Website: lowes
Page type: review-order
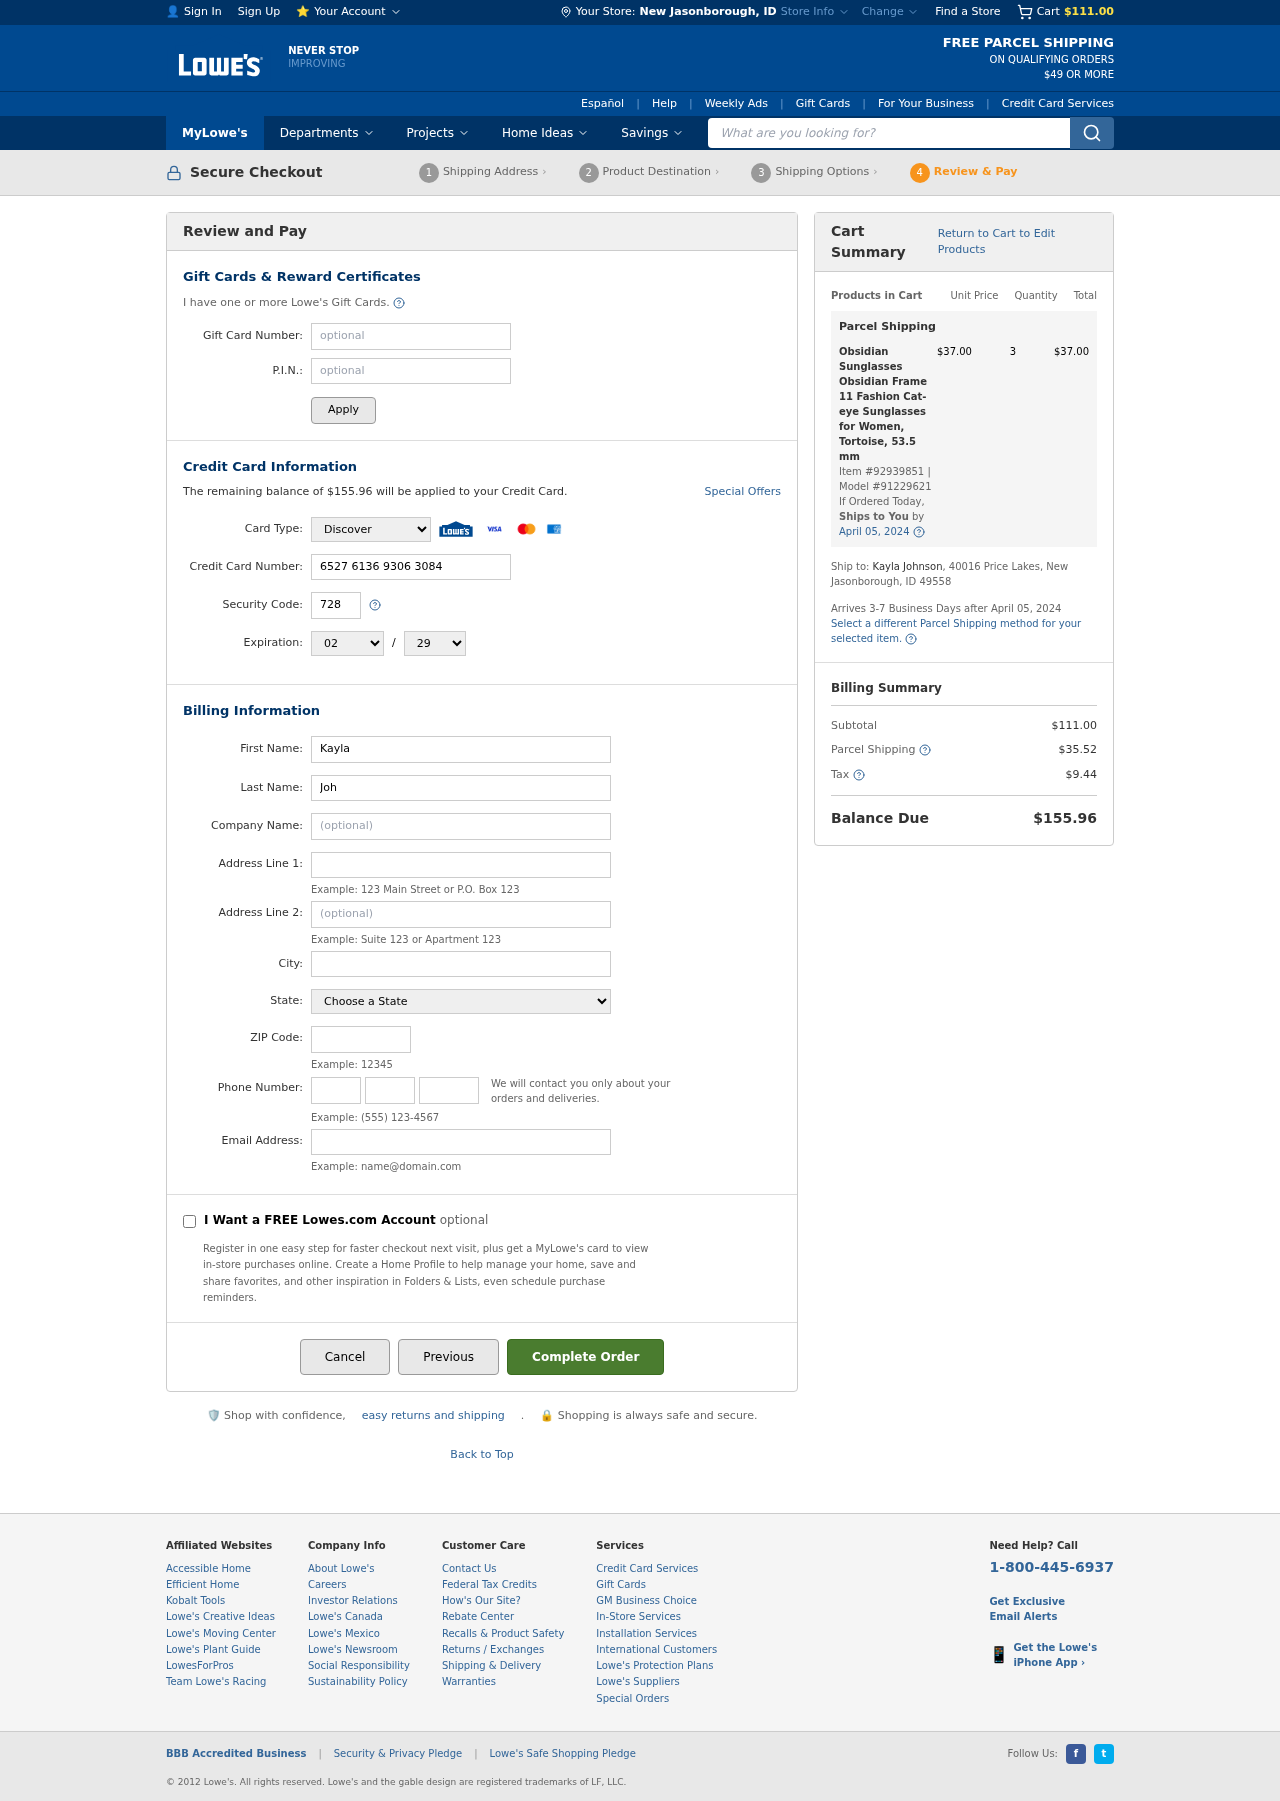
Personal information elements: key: PII_CARD_CVV
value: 728
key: PII_CARD_EXPIRY_MONTH
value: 02
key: PII_CARD_EXPIRY_YEAR
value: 29
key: PII_CARD_NUMBER
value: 6527 6136 9306 3084
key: PII_CARD_TYPE
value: Discover
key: PII_CITY
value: New Jasonborough
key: PII_CITY_STATE
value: New Jasonborough, ID
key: PII_COMPANY
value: Snyder Group
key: PII_EMAIL
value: kaylajohnson@hotmail.com
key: PII_FIRSTNAME
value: Kayla
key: PII_LASTNAME
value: Johnson
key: PII_PHONE_AREA
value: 396
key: PII_PHONE_PREFIX
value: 300
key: PII_PHONE_SUFFIX
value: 7224
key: PII_POSTCODE
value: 49558
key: PII_STATE
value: Idaho
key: PII_STREET
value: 40016 Price Lakes
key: PII_STREET2
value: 40016 Price Lakes
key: PII_STREET2
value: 0548 Wright Drive
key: PII_FULLNAME2
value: Kayla Johnson
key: PII_CITY_STATE_ZIP2
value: New Jasonborough, ID 49558
Product elements: key: PRODUCT1_NAME
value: Obsidian Sunglasses Obsidian Frame 11 Fashion Cat-eye Sunglasses for Women, Tortoise, 53.5 mm
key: PRODUCT1_PRICE
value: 37
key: PRODUCT1_QUANTITY
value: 3
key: PRODUCT1_ITEM_NUMBER
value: Item #92939851
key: PRODUCT1_MODEL_NUMBER
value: Model #91229621
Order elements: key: ORDER_SUBTOTAL
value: $111.00
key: ORDER_BALANCE_DUE
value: $155.96
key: ORDER_SHIPPING_DATE
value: April 05, 2024
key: ORDER_ITEM_TOTAL
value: $37.00
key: ORDER_SHIPPING_DATE2
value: April 05, 2024
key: ORDER_SHIPPING_COST
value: $35.52
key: ORDER_TAX
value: $9.44
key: ORDER_TOTAL
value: $155.96
Search elements: key: HEADER_SEARCH
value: What are you looking for?